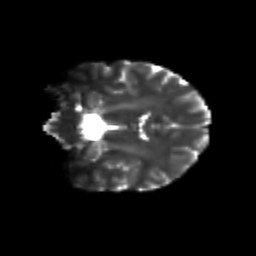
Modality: T2w
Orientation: coronal
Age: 23
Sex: female
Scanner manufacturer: siemens
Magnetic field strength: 3 T
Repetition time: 3.5 s
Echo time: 0.125 s